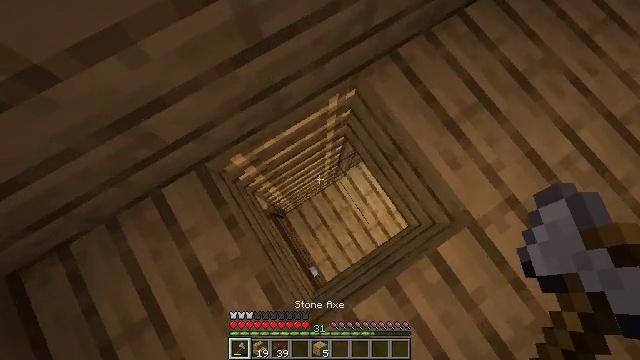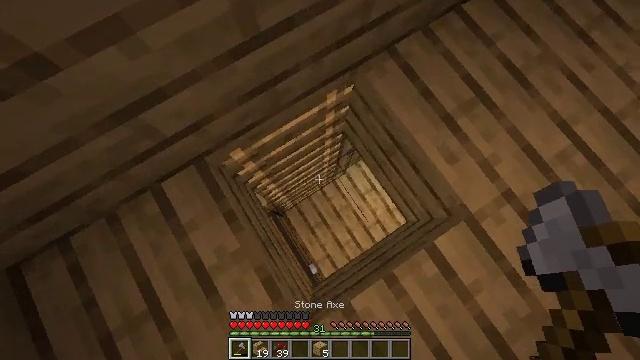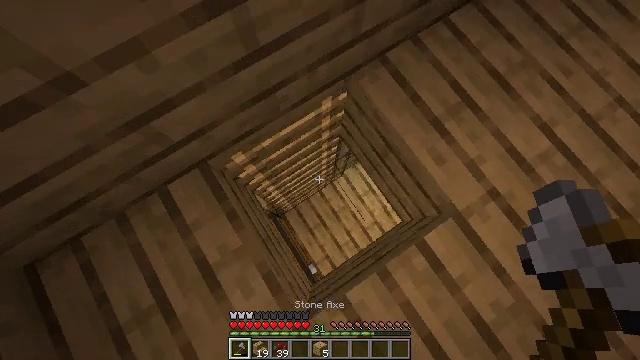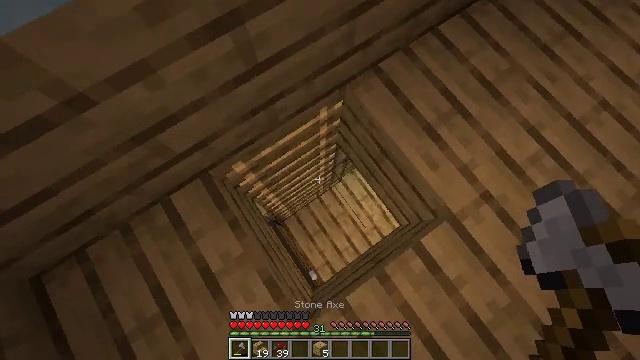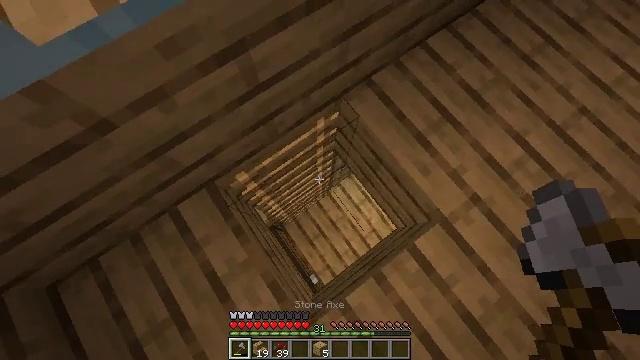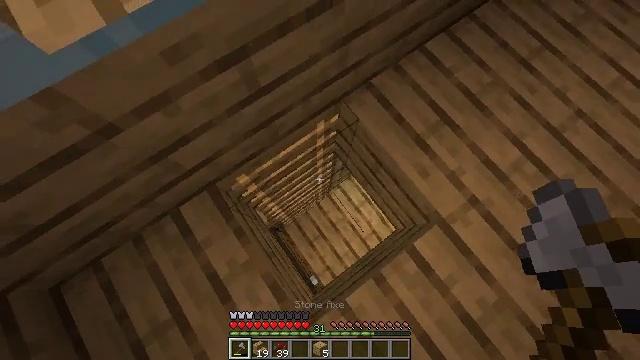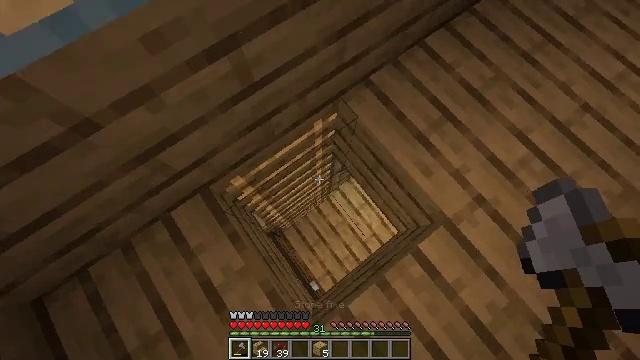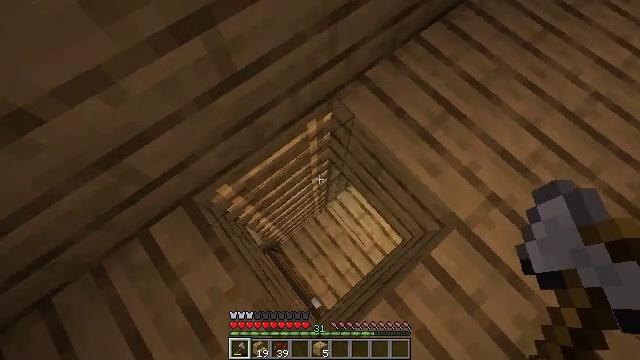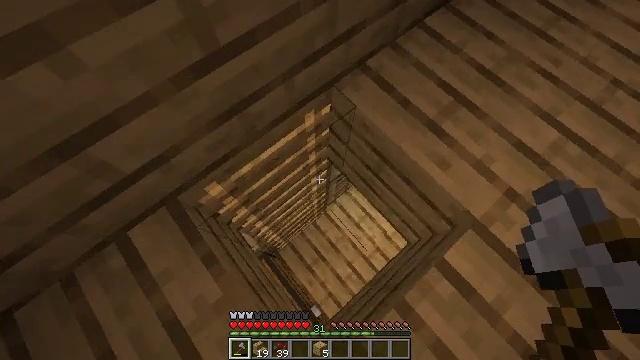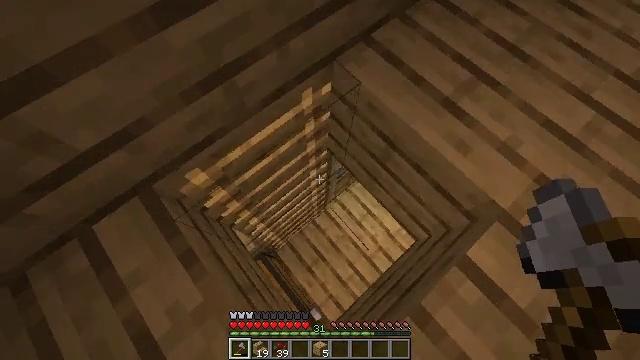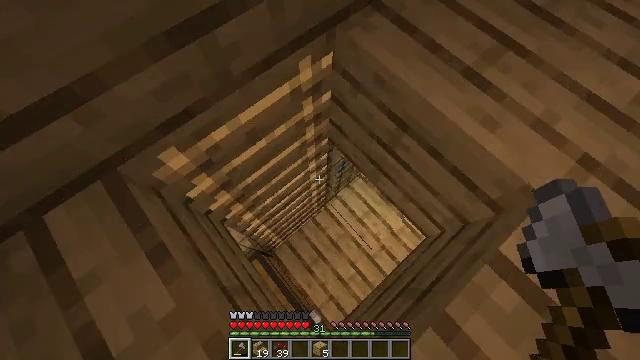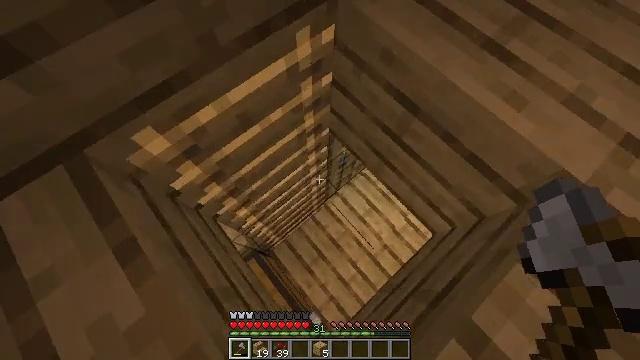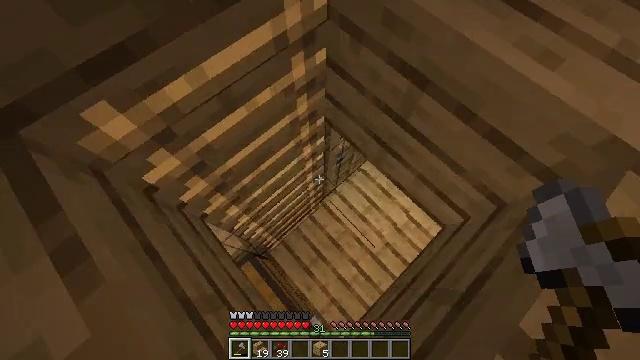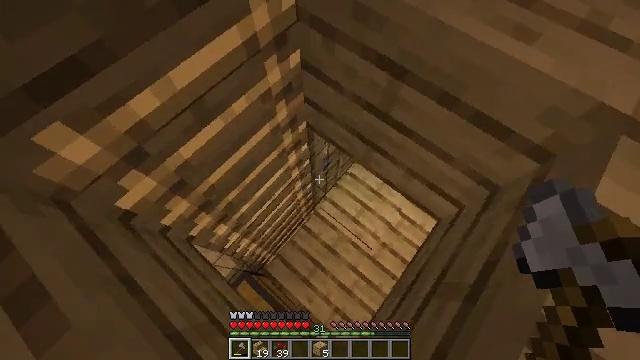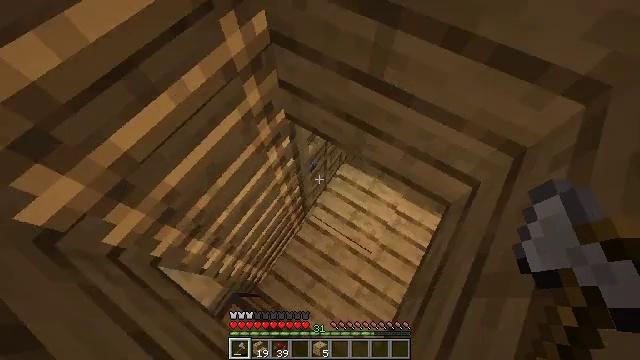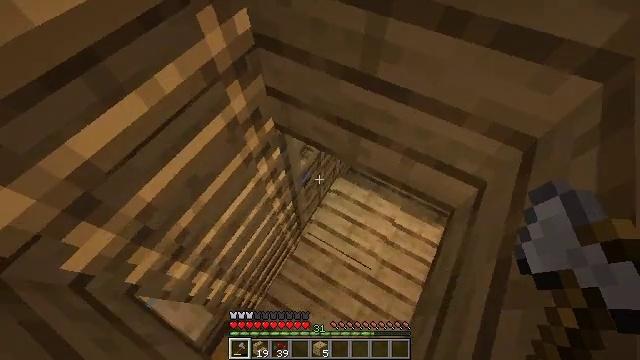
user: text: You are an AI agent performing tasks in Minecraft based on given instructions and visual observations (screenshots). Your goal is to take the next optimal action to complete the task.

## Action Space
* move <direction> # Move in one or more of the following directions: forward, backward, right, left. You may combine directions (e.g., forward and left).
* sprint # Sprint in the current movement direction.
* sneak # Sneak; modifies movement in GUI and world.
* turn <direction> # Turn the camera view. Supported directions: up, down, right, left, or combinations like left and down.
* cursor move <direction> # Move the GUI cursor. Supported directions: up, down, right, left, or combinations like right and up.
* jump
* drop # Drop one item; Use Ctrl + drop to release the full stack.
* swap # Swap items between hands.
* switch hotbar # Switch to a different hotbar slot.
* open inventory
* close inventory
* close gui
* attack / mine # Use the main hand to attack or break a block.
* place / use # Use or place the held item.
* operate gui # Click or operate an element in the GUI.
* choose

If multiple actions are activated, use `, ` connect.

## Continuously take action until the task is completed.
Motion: motion action
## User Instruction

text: Retrieve the glass pane from a window.
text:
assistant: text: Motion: no_op
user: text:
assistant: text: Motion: no_op
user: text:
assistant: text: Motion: turn right and up
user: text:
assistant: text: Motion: turn right
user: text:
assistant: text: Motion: no_op
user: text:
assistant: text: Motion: turn right
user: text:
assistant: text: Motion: turn right and up
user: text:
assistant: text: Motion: turn up
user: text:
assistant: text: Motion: no_op
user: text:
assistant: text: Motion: no_op
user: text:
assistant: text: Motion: no_op
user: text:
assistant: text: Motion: turn right
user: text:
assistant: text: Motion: turn right and up
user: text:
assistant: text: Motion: turn right and up
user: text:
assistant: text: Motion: turn right and up
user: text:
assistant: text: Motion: turn right and up
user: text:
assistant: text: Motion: turn up
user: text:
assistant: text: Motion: turn up
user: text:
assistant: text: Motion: no_op
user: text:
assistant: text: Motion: move forward and move right
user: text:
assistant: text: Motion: move forward and move right
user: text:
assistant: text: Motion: move forward and move right
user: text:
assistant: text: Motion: move forward and move right, turn left and up
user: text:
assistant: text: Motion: move forward and move right
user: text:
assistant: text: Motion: move forward and move right, turn left and up
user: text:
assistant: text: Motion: move forward and move right, turn left and up
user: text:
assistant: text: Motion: move forward and move right, turn left and up
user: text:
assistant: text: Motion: move forward and move right, turn left and up
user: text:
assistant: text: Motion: no_op
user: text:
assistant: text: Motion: no_op